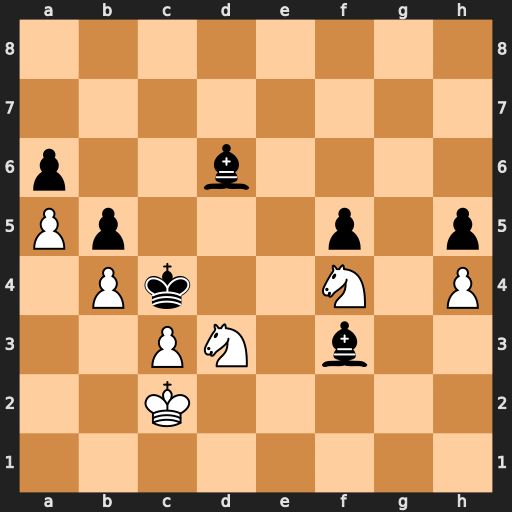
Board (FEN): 8/8/p2b4/Pp3p1p/1Pk2N1P/2PN1b2/2K5/8
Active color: w
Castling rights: -
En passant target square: -
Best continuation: Nb2#